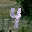
Label: 4